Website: lowes
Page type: account-selection
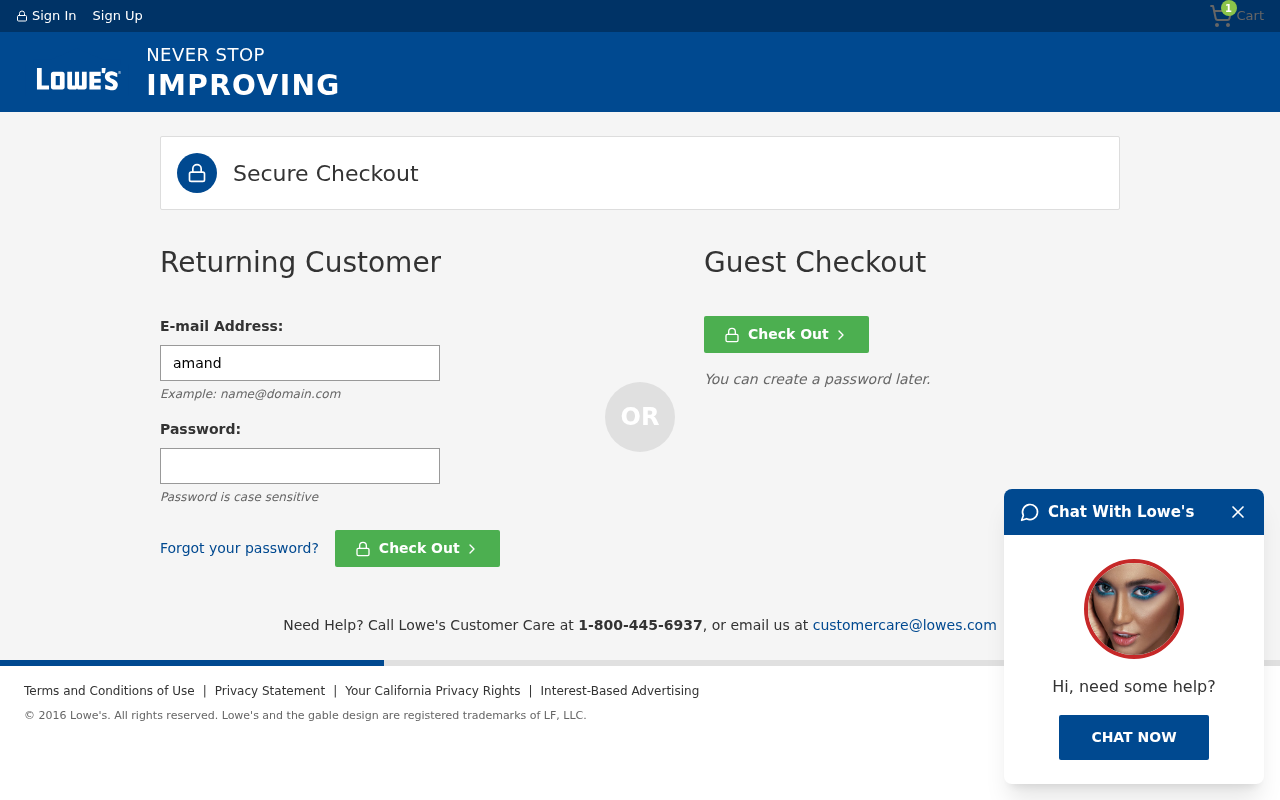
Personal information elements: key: PII_LOGIN_USERNAME
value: amanda1663
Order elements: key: ORDER_NUM_ITEMS
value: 1